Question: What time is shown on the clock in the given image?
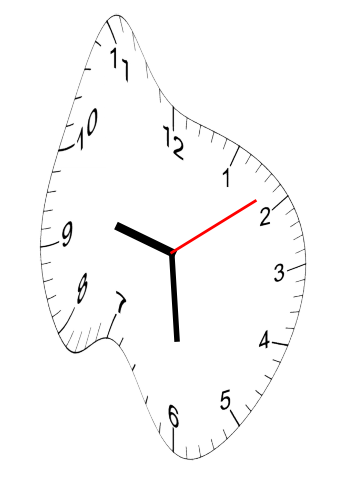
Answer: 09:29:09